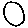
Label: circle